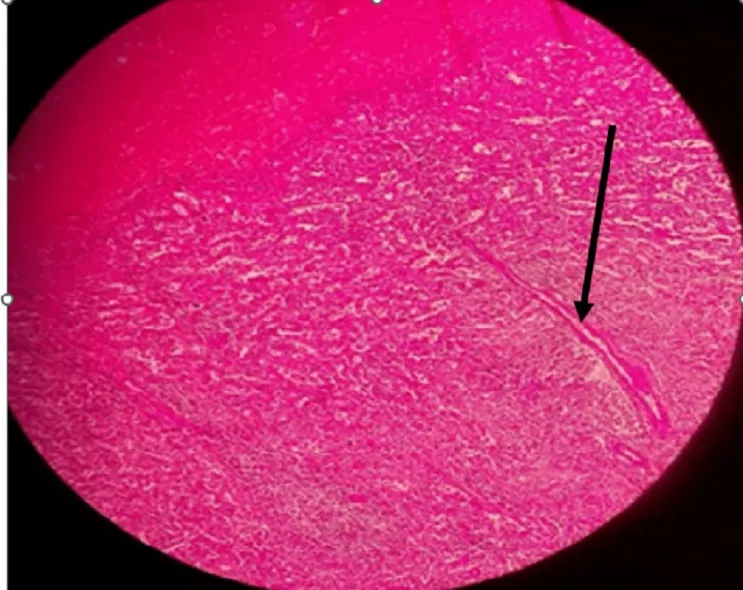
Section of the spleen showing inflammation in small to medium vessels (black arrow).
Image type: pathology (h&e)